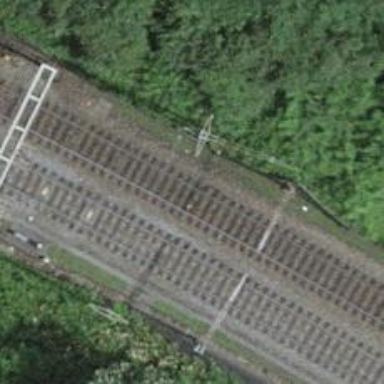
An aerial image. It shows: Railway with electrified contact lines.